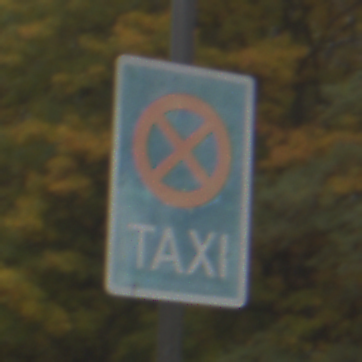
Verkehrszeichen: Taxenstand
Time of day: Midday
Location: Outdoor (Nature)
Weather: Overcast
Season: Autumn
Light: Natural